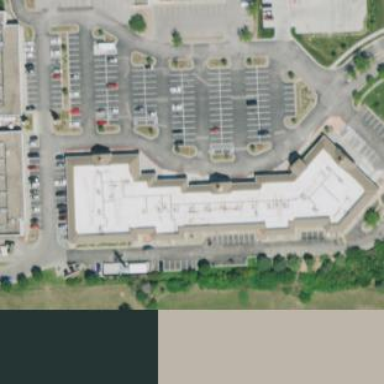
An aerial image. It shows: Retail area.